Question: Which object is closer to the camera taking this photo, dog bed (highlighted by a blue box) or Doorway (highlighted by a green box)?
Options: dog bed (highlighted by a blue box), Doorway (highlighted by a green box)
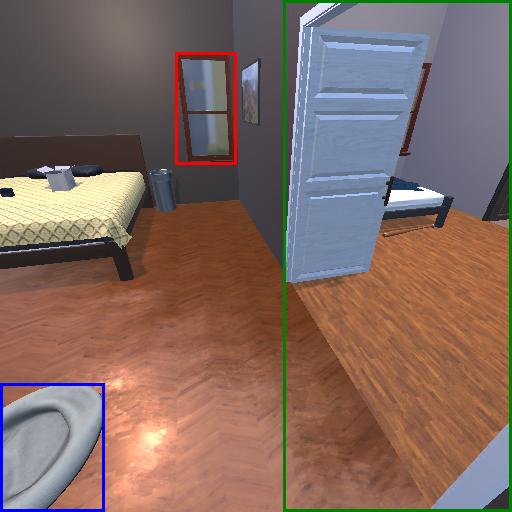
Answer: dog bed (highlighted by a blue box)